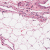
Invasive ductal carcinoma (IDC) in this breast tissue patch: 0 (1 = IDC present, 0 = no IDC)